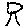
Label: tree